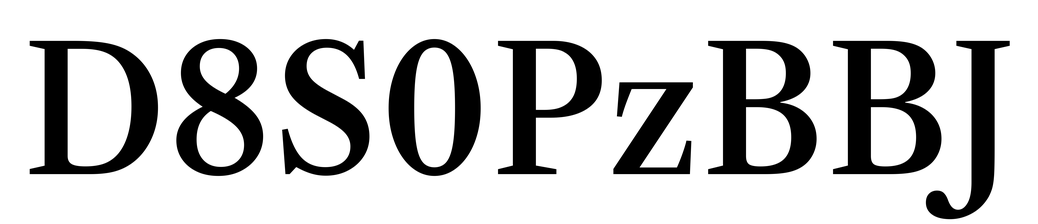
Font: LibreCaslonText_Medium